Question: I've got a MediaWiki 1.23 setup, and I'm getting some odd behavior in IE.
In Firefox, when I load a page, the left navigation bar and site icon stays in the same place, and it appears like only the content changes.
However, in IE, occasionally when I open a new page, it's like IE hasn't quite loaded the site icon, so after the content appears, it shifts (or slides) to the right to make space for the icon.
Here's a gif of what I'm seeing:

I assumed that problem was something with my common.js/common.css or vector.js/vector.css. However, I've reset these so that they're identical to Wikipedia's (I don't have this problem on Wikipedia), and I'm still getting this problem.
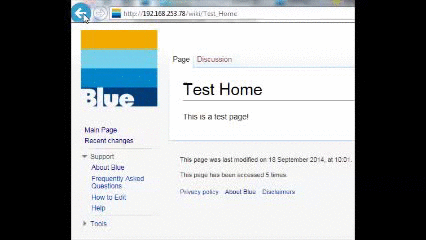
Answer: This is a <URL>. We removed collapsibleNav, which as you noted was the source of the problem.